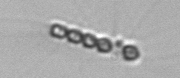
Label: Chaetoceros